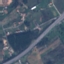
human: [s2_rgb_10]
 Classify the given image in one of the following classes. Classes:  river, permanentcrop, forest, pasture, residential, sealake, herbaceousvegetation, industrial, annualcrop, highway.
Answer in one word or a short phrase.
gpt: Highway